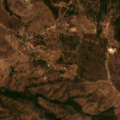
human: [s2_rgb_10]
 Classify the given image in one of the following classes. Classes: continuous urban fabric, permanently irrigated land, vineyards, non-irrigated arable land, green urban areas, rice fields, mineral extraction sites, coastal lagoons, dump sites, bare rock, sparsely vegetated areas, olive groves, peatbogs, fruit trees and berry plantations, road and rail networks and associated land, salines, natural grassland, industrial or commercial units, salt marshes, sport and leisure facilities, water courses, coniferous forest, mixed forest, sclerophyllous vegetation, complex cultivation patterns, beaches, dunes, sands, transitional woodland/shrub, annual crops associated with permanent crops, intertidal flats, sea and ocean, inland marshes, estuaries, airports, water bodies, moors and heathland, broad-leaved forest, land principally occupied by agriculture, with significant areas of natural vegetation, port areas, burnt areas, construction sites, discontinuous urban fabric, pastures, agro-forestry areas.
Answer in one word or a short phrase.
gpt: agro-forestry areas, broad-leaved forest, transitional woodland/shrub